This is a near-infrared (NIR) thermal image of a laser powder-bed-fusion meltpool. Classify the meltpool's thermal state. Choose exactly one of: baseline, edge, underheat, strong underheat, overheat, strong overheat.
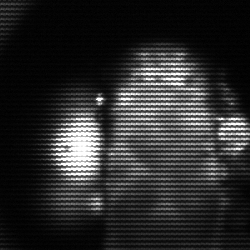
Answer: strong underheat